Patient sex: F
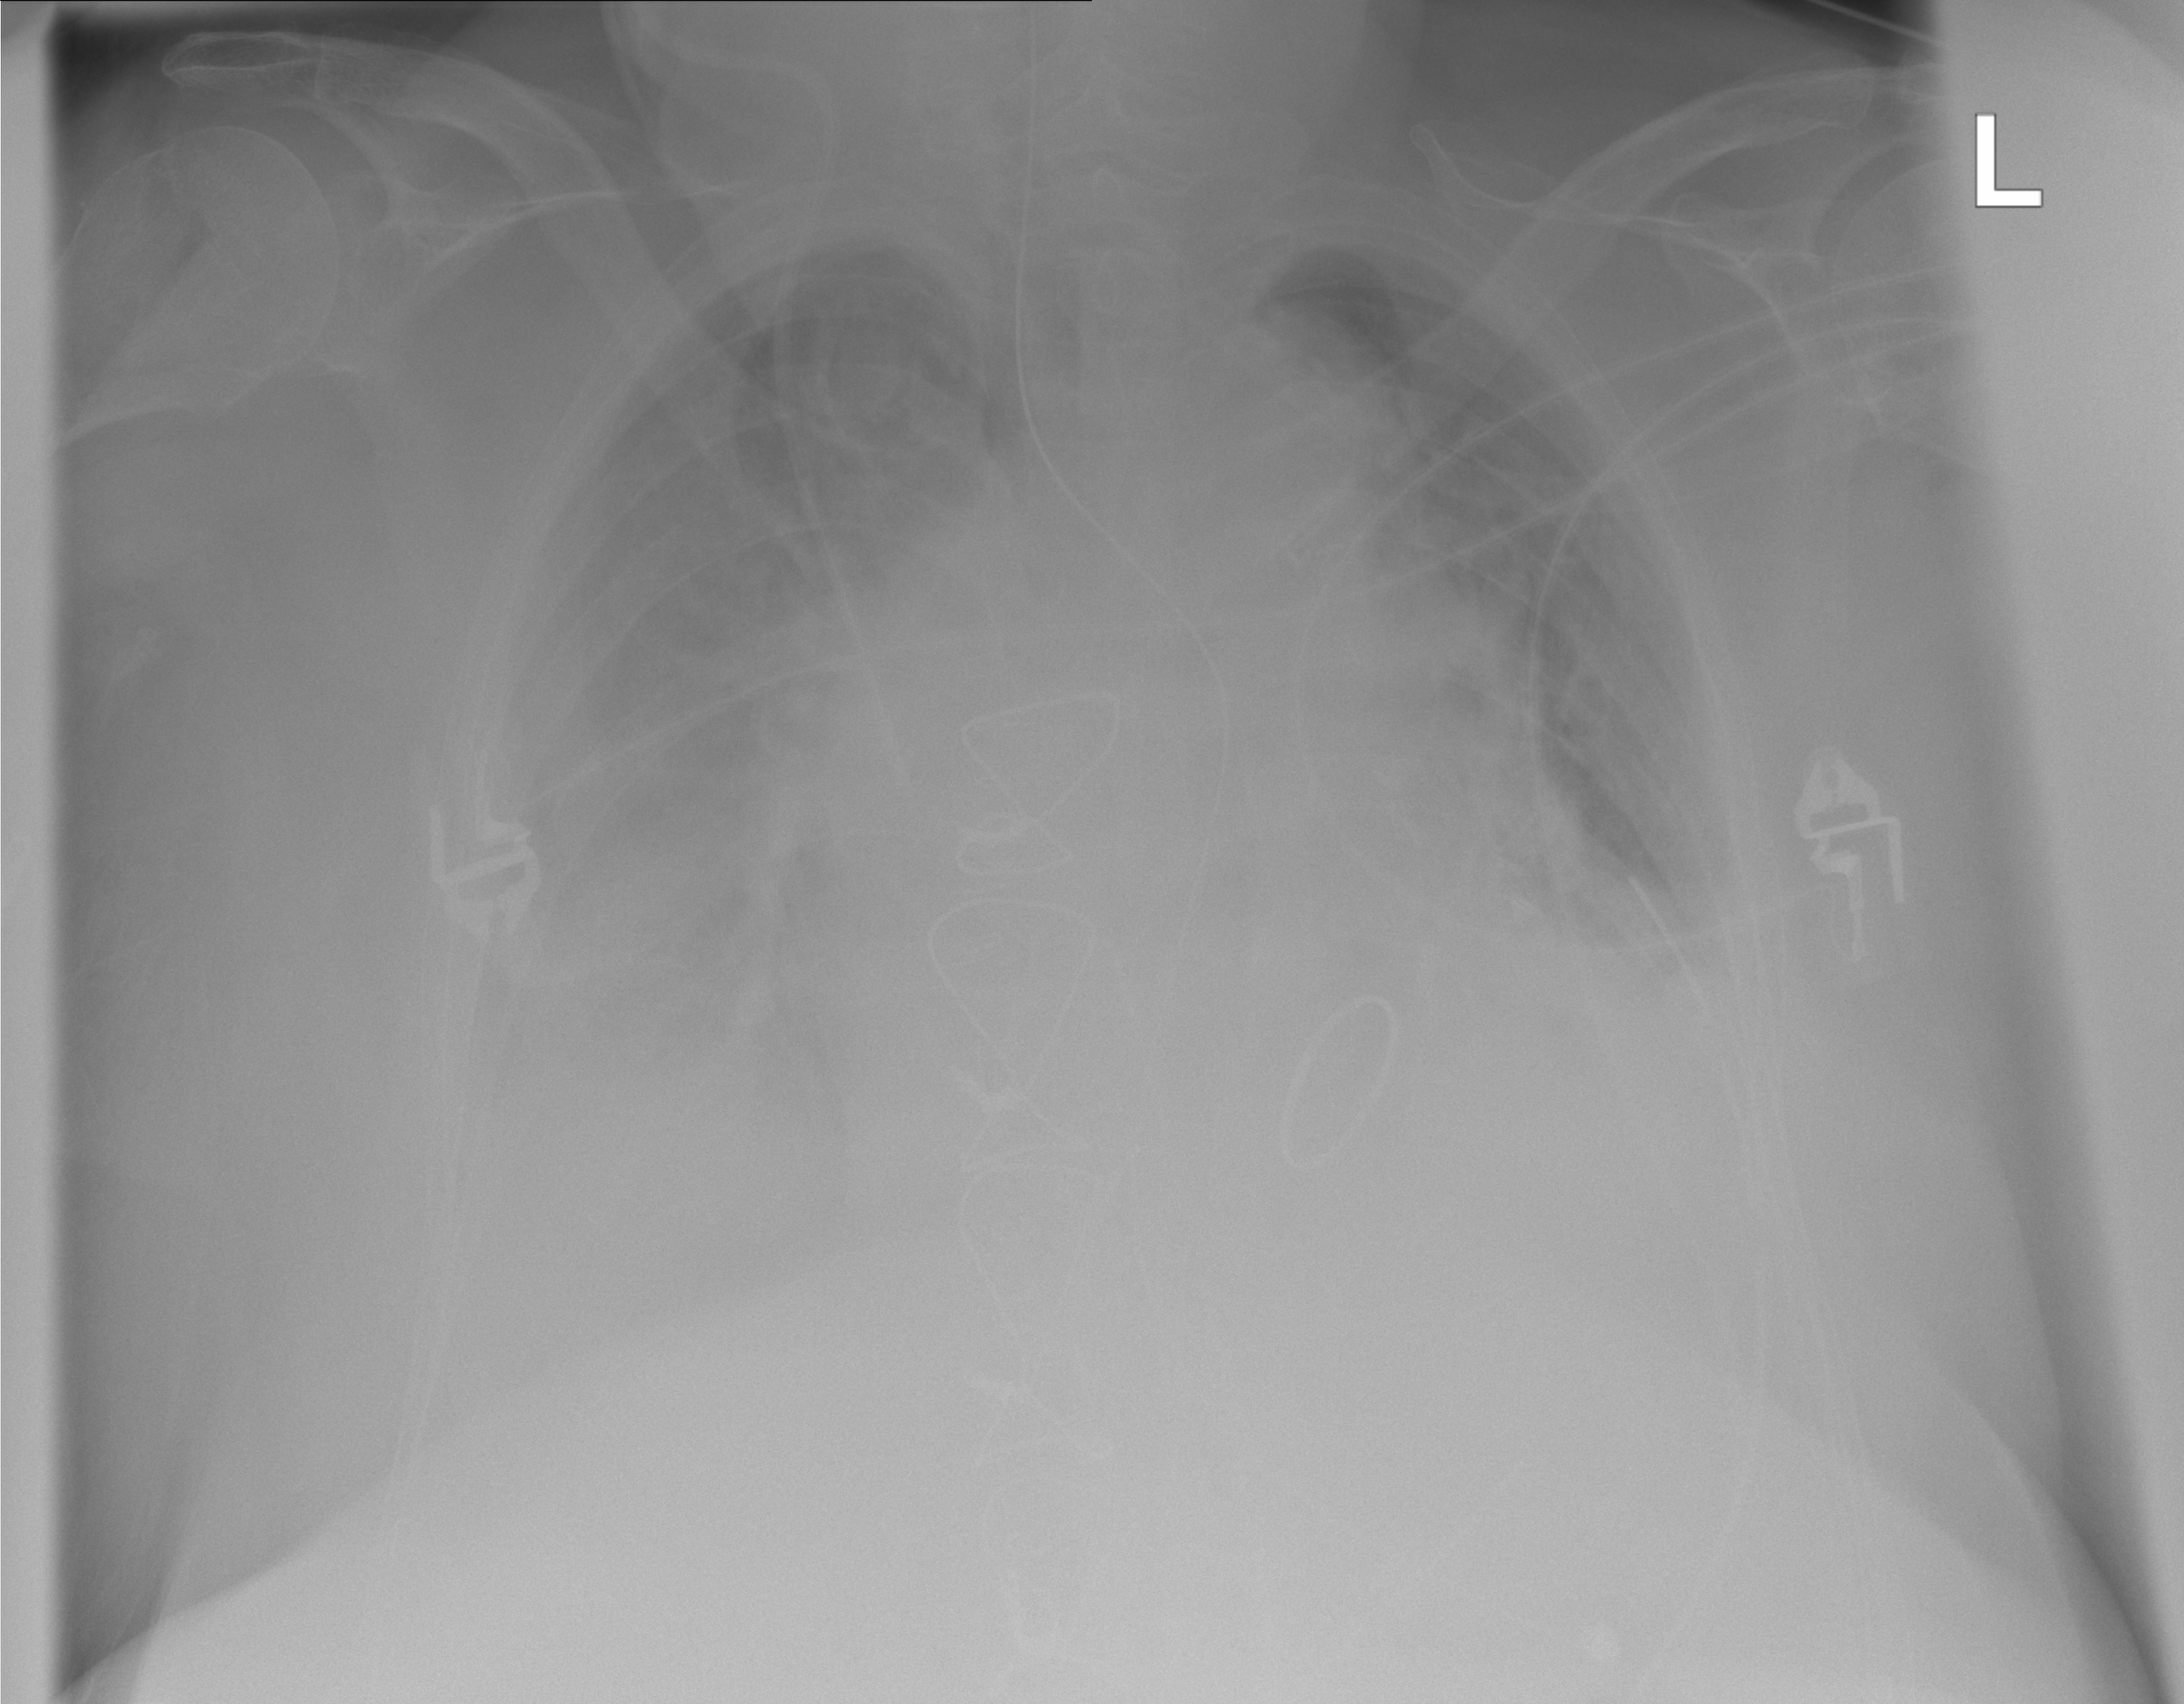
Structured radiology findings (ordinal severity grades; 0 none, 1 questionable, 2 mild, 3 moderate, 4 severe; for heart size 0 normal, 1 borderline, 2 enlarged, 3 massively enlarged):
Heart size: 2
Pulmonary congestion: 3
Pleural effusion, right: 2
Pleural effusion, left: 2
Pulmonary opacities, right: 3
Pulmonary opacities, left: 2
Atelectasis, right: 2
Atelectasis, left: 2